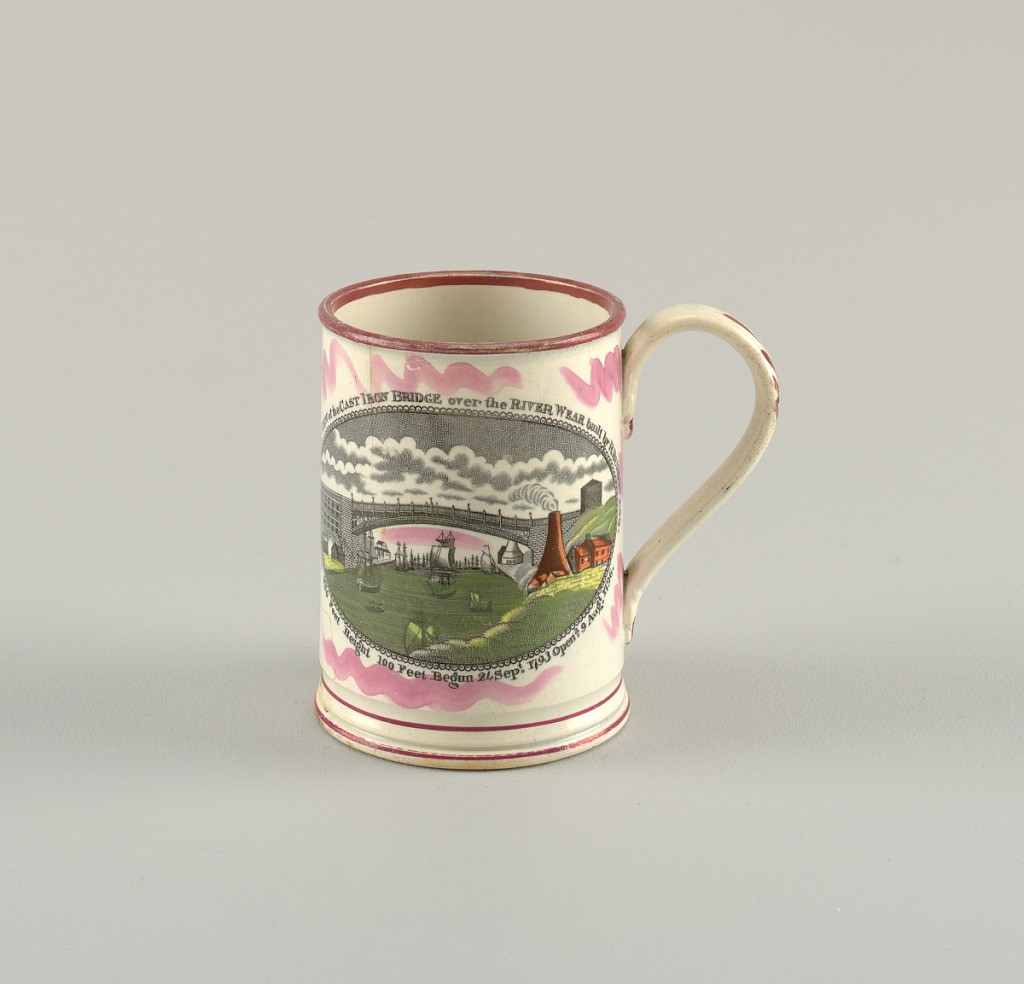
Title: Mug
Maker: Samuel Moore & Co, England
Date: ca. 1820
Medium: Glazed earthenware with transfer-printed decoration, hand-colored and lustred
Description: Straight body with slightly concave section above round foot. On one side, transfer-printed view of the cast iron bridge over the river Wear, surrounded by inscription. On the other side, husband and wife and two children; under this, "Sailor's Farewell". Prints heightened with green, iron-red, yellow, and pink lustre. Inside, a three-dimensional frog, painted black and pink.